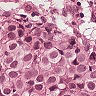
Metastatic tissue present: yes